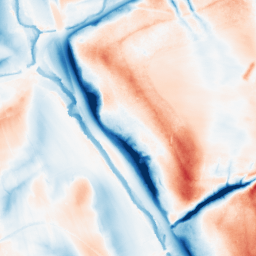
Category: classical
Decomposition family: gaussian_anisotropic
Decomposition parameters: sigma_x: 20
sigma_y: 5
Upsampling method: lanczos
Upsampling parameters: scale: 8
Upsampling scale: 8